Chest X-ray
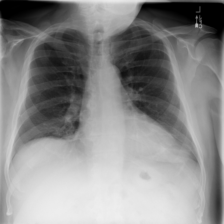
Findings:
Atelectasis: positive
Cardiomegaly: negative
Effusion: negative
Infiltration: negative
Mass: negative
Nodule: negative
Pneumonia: negative
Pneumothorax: negative
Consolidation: negative
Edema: negative
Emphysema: negative
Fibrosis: negative
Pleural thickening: negative
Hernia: negative